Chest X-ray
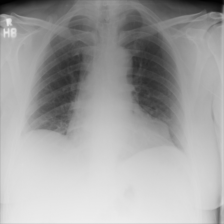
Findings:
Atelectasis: negative
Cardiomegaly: negative
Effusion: negative
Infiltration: negative
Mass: negative
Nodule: negative
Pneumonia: negative
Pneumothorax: negative
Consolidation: negative
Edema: negative
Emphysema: negative
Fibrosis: negative
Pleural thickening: negative
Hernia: negative